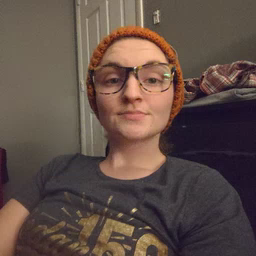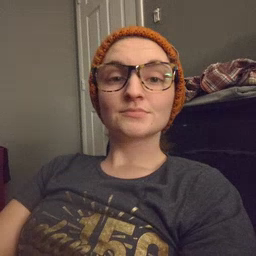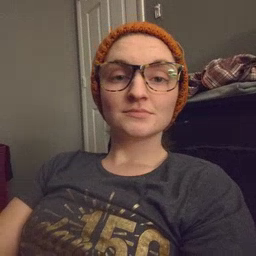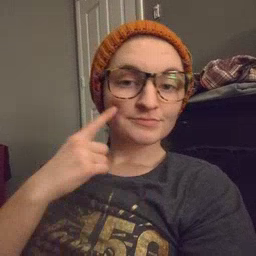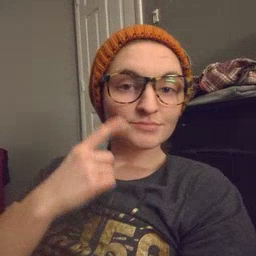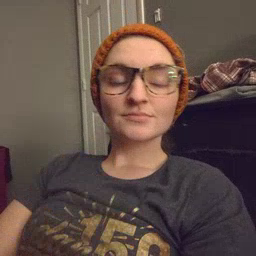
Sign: cheek